Interaction volume radius: 5 \u00c5
Interaction volume height: 30 \u00c5
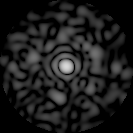
Disorder parameter: 0.8407